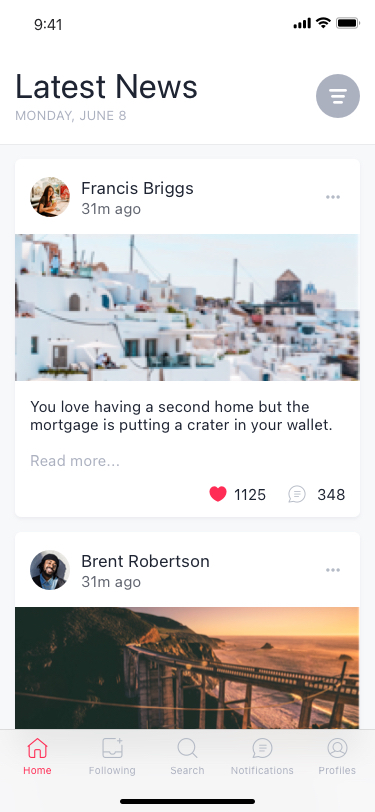
Text in this UI design:
Monday, June 8
Latest News
1125
348
31m ago
Francis Briggs
You love having a second home but the mortgage is putting a crater in your wallet.

Read more...
31m ago
Brent Robertson
You love having a second home but the mortgage is putting a crater in your wallet.

Read more...